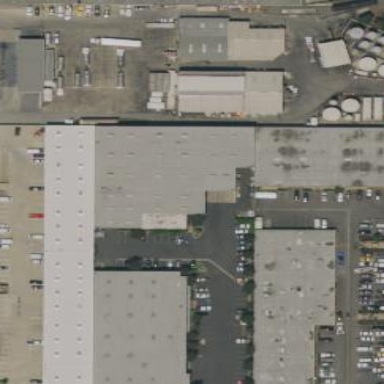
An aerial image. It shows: Warehouse.